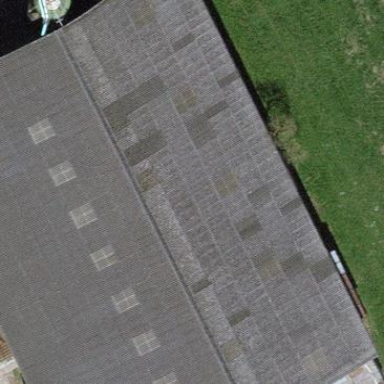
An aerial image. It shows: Barn.